Aerial crown-view tile of a tropical tree (Barro Colorado Island, Panama), acquired 20250512:
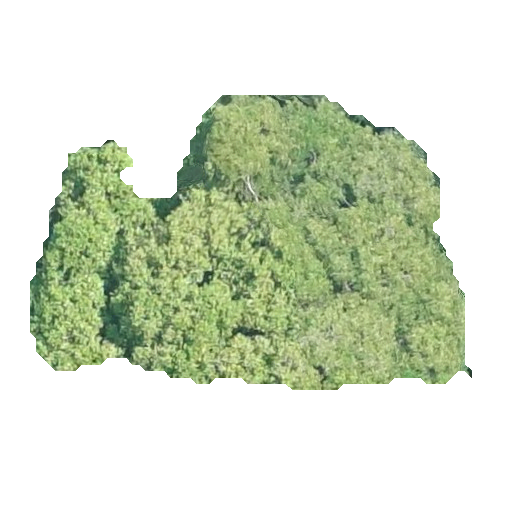
Species: Prioria copaifera
GBIF accepted scientific name: Prioria copaifera
Crown area: 143.193 m²